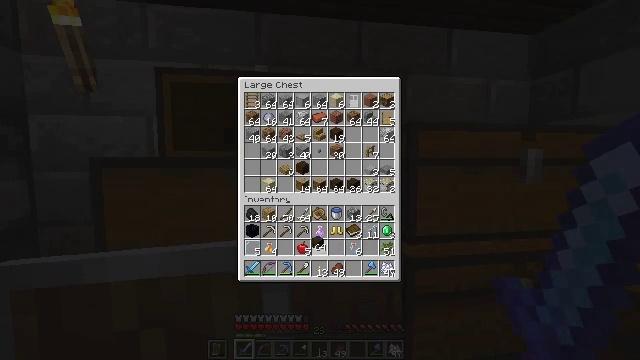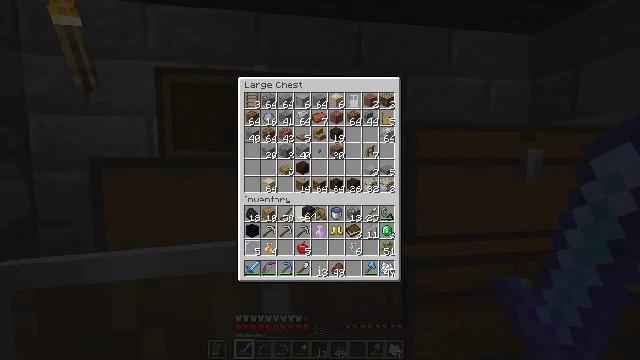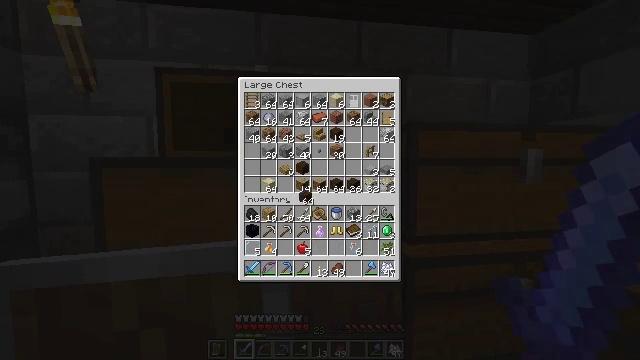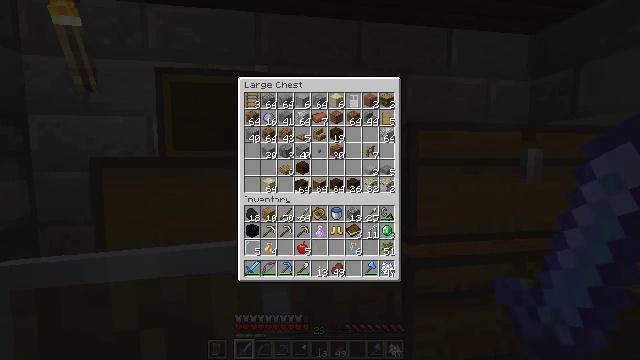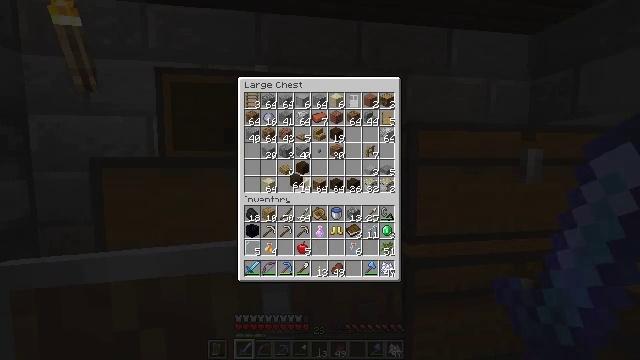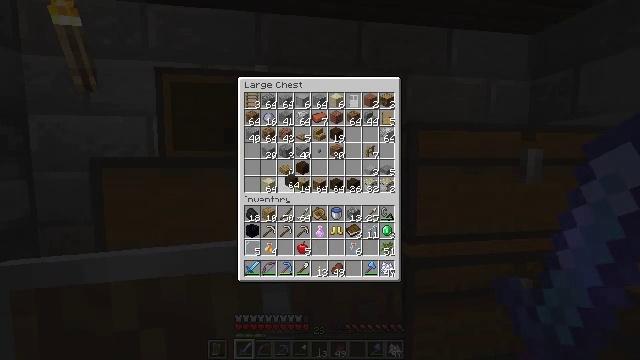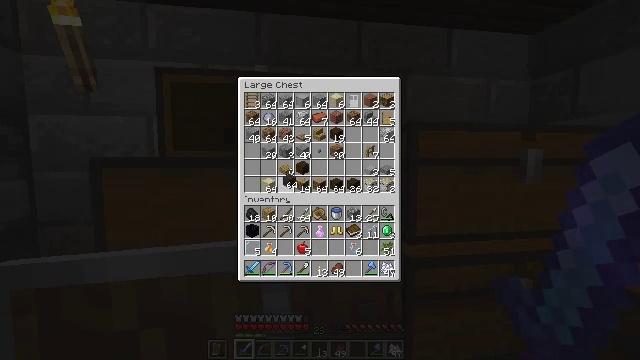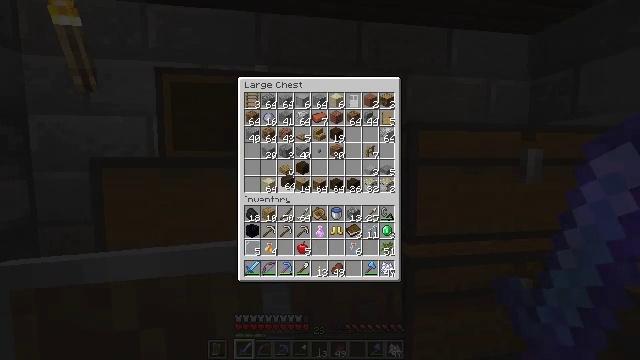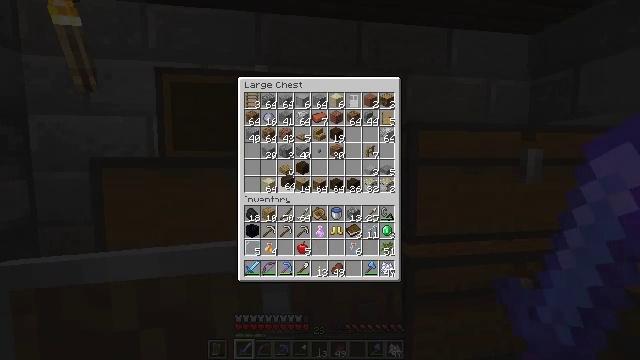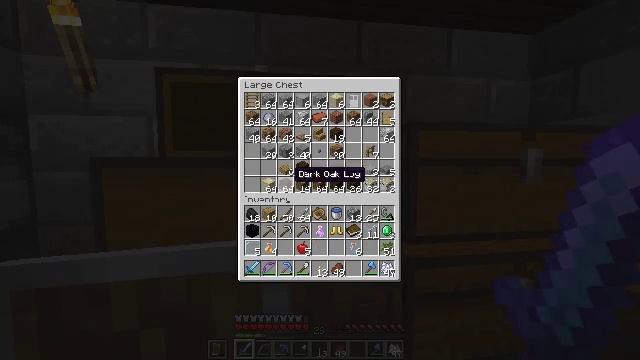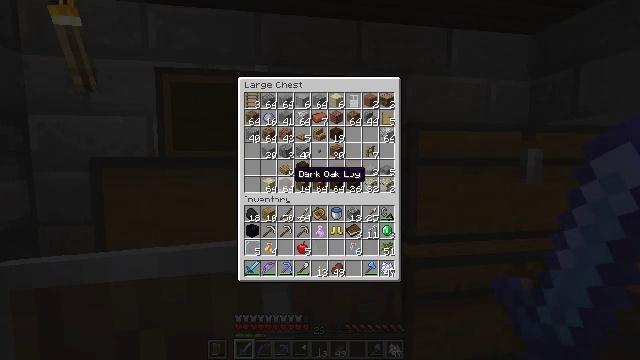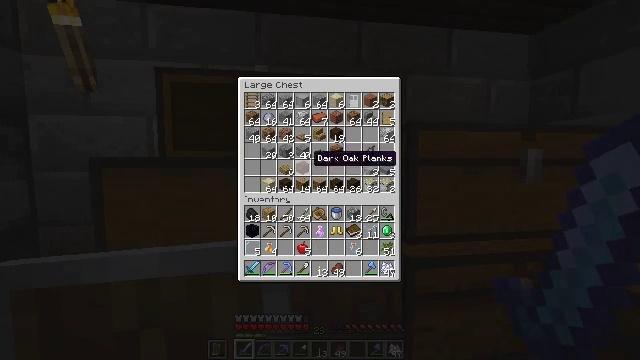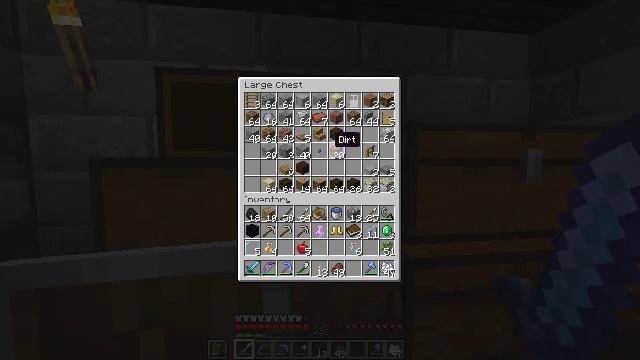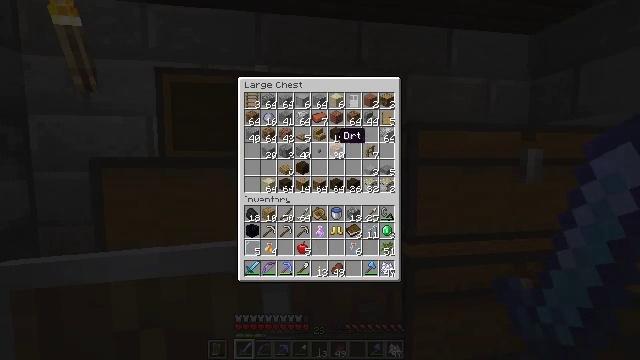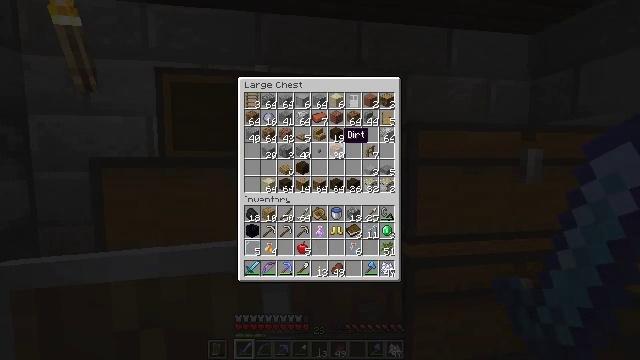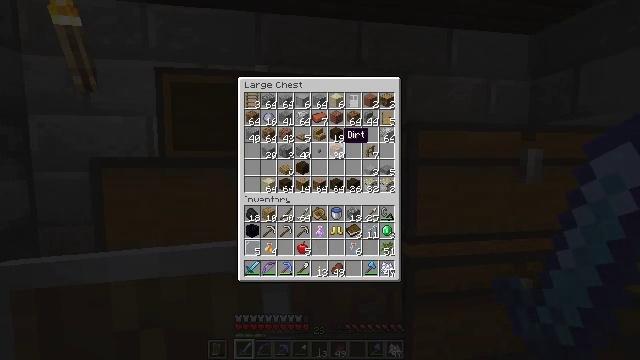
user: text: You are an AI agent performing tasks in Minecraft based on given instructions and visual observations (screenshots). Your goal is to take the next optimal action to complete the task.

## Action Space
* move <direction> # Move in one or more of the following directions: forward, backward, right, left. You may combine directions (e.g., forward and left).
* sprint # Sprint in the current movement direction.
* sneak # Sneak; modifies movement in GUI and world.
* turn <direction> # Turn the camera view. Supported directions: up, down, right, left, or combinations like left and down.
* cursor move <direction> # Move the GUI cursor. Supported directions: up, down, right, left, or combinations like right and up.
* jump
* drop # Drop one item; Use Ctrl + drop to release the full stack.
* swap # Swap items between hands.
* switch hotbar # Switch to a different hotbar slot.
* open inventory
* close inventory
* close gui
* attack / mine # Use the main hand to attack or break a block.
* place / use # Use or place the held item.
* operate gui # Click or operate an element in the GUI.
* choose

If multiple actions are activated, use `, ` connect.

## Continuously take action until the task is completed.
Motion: motion action
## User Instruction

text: craft item air
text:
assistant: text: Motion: cursor move left and up
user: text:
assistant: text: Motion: cursor move up
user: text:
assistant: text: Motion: cursor move up
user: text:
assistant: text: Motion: no_op
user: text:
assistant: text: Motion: no_op
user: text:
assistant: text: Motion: no_op
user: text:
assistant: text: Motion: operate gui
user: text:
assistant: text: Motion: operate gui
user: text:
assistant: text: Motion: no_op
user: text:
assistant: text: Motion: no_op
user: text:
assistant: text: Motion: cursor move right and up
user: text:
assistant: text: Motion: cursor move right and up
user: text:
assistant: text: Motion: no_op
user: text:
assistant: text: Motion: no_op
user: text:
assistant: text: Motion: no_op
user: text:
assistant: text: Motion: operate gui
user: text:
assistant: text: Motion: operate gui
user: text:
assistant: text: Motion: no_op
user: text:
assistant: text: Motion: cursor move right and down
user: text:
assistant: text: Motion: no_op
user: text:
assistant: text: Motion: cursor move left
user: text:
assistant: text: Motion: no_op
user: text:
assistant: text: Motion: operate gui
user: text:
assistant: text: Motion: operate gui
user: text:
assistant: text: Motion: no_op
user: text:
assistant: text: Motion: cursor move up
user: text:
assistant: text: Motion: cursor move up
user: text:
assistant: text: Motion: no_op
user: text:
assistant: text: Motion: operate gui
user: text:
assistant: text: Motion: no_op